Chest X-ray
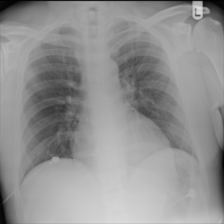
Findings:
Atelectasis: negative
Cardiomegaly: negative
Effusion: negative
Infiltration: negative
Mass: negative
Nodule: negative
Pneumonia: negative
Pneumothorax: negative
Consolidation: negative
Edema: negative
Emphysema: negative
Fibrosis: negative
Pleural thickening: negative
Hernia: negative